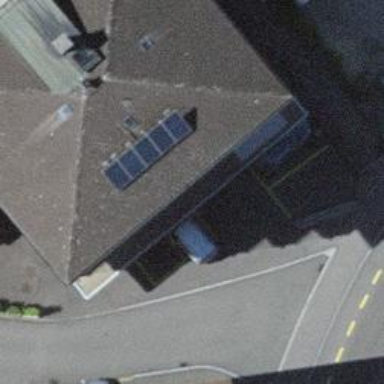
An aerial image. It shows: Solar photovoltaic panel generator.